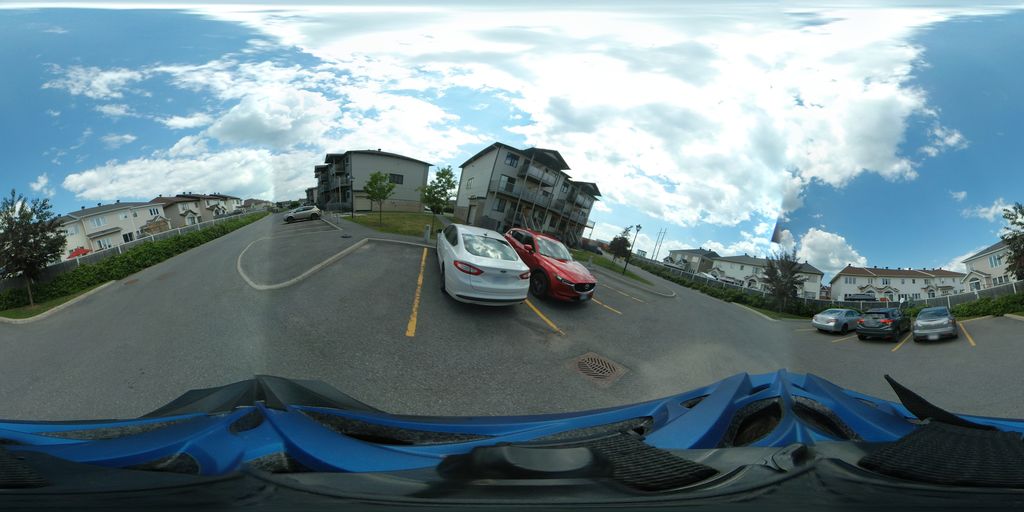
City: ottawa-gatineau